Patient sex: M
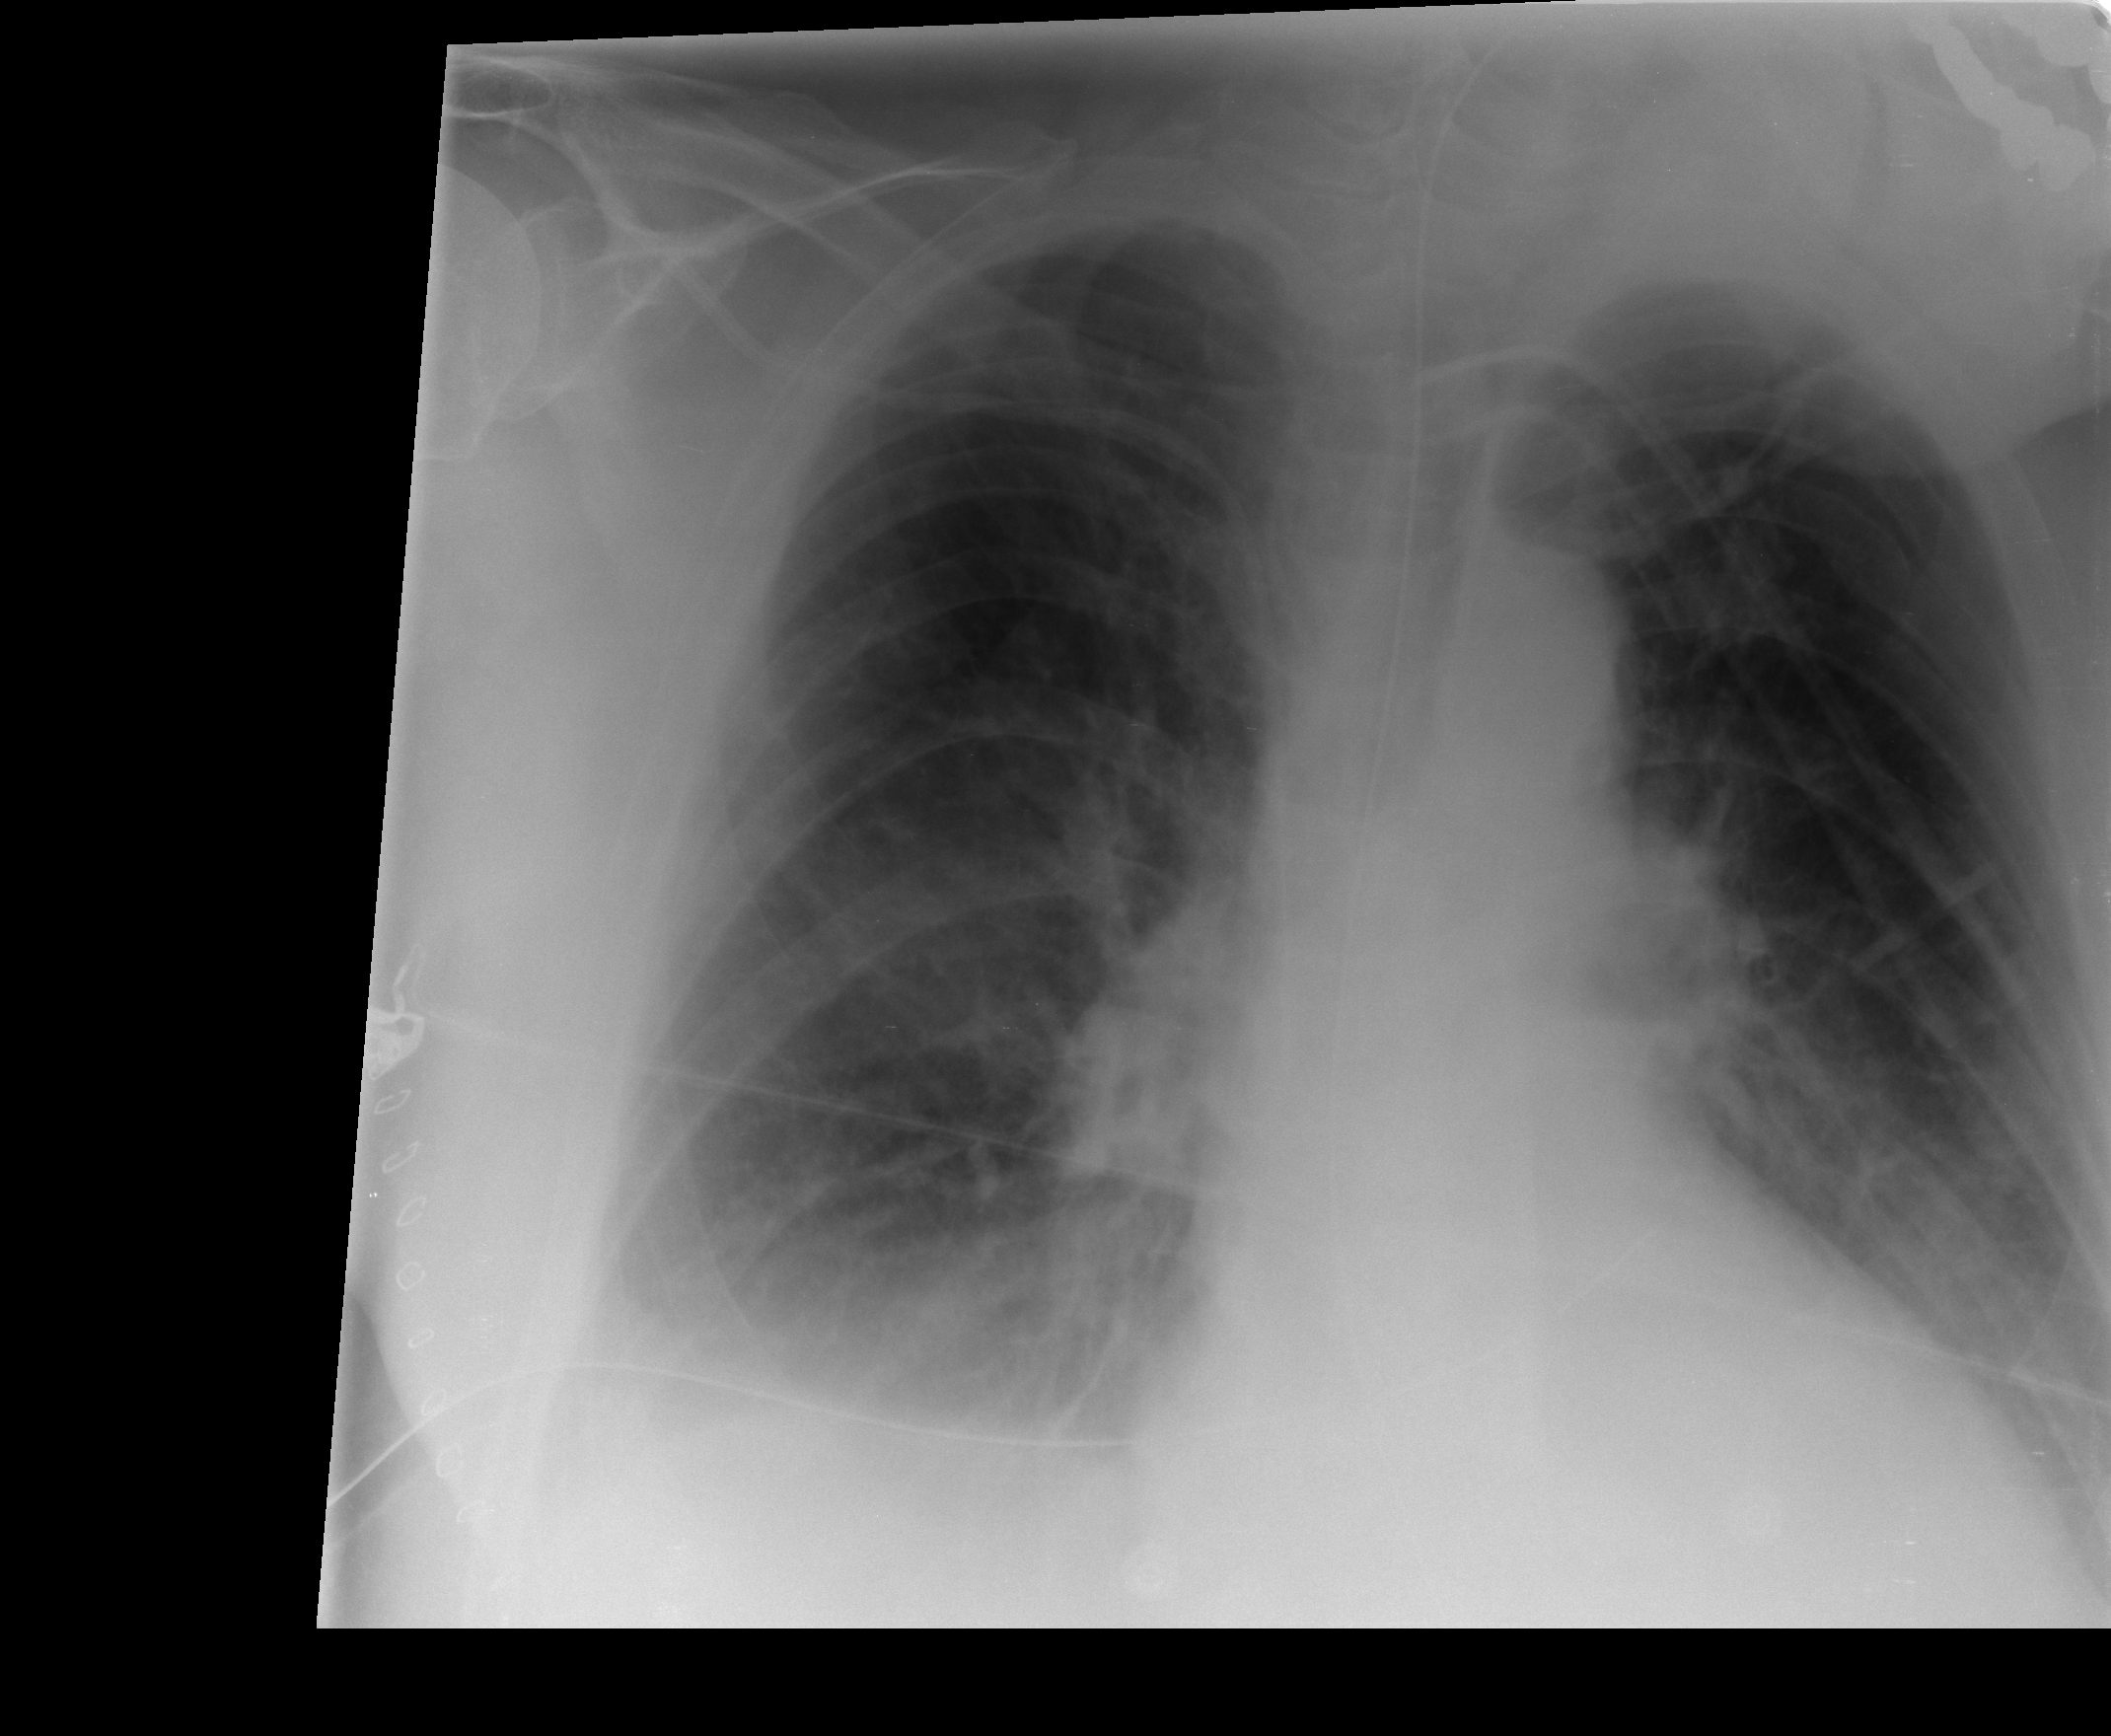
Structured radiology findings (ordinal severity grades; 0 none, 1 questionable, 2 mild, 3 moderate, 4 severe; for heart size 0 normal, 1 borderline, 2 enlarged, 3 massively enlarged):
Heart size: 1
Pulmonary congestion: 2
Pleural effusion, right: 2
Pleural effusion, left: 2
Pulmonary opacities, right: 2
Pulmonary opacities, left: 0
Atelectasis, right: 2
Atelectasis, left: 2